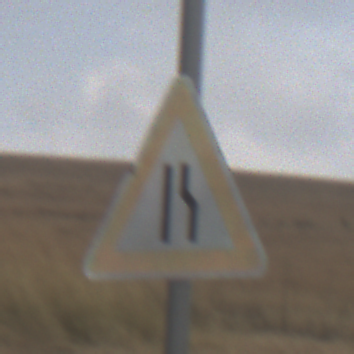
Verkehrszeichen: EinseitigVerengteFahrbahnRechts
Umgebung: Outdoor, Nature
Tageszeit: MorningAfternoon
Wetter: Overcast
Licht: Natural
Jahreszeit: NotSpecified
Kontrast: LowContrast